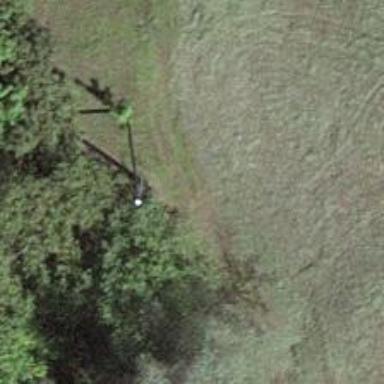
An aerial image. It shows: Guyed pole used for power distribution.